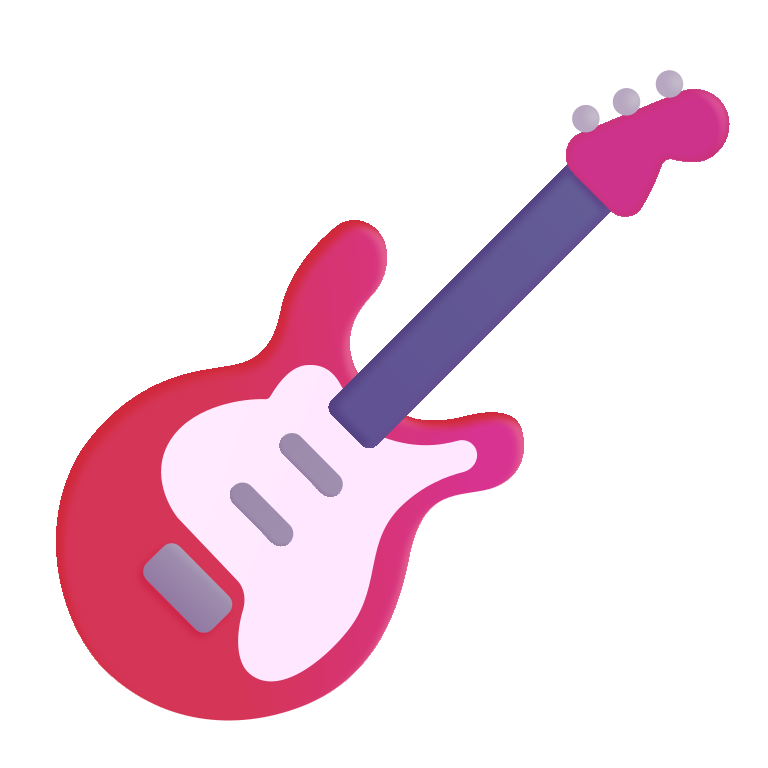
guitar color